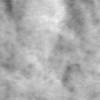
Label: no_change